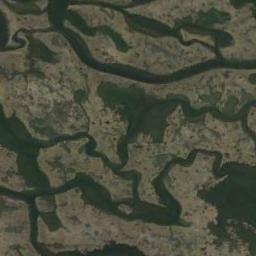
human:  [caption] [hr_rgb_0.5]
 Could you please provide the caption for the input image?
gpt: The wetland consists of bare land, Green plants, Dry plants and water .

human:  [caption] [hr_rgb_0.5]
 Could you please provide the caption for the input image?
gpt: Some waters of different sizes and shapes are surrounded by wetlands .

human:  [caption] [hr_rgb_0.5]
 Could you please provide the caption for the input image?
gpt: Except for the waters, this wetland is covered by vegetation .

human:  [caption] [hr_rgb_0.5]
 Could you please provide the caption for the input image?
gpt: There are patches of brown bare land in a lake in a wetland .

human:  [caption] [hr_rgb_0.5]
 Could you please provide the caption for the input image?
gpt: There are much bare land and many water areas on the wetland .